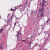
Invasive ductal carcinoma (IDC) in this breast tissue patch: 1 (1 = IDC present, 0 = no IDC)